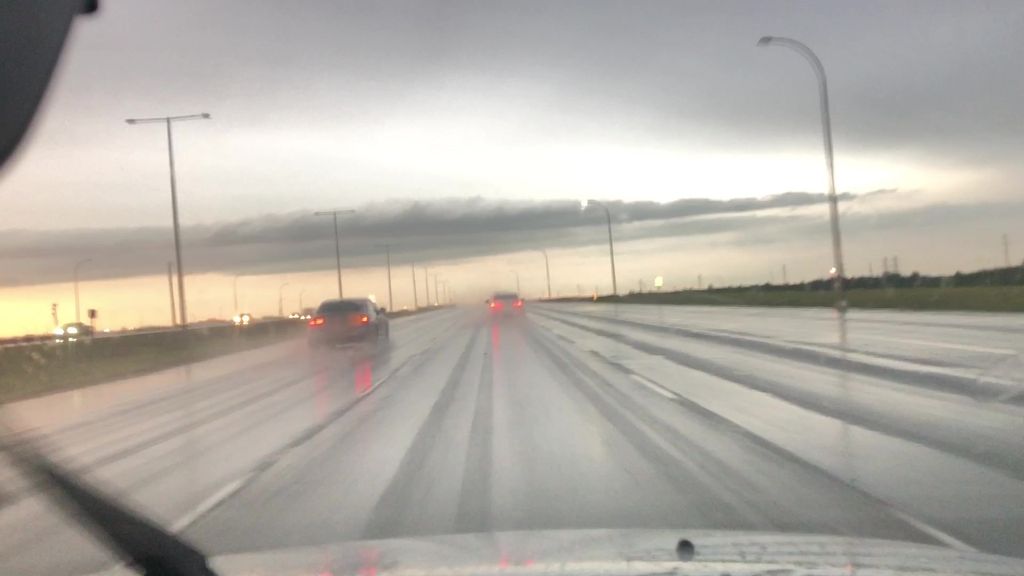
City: edmonton